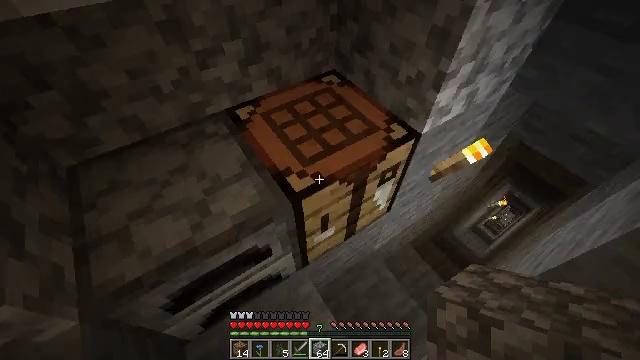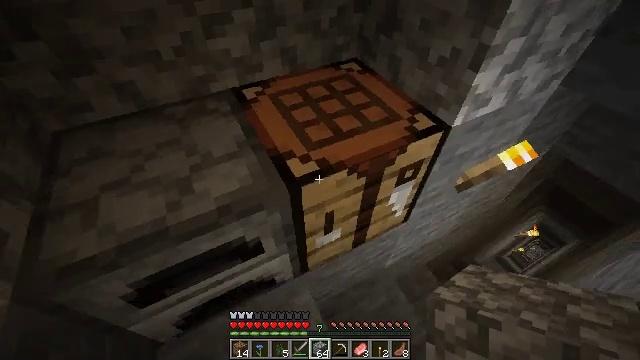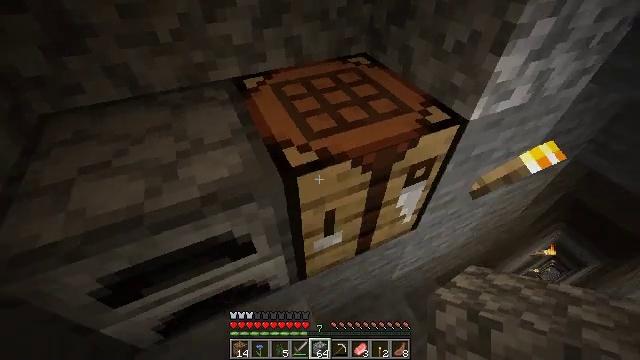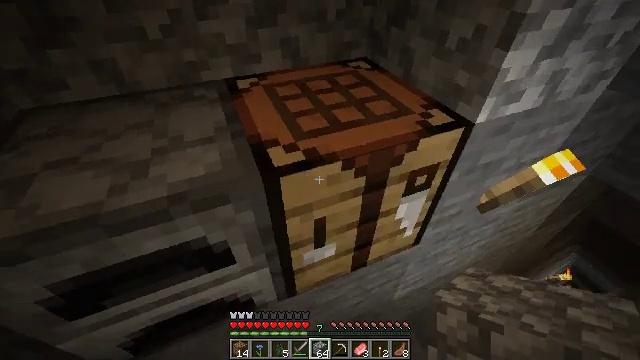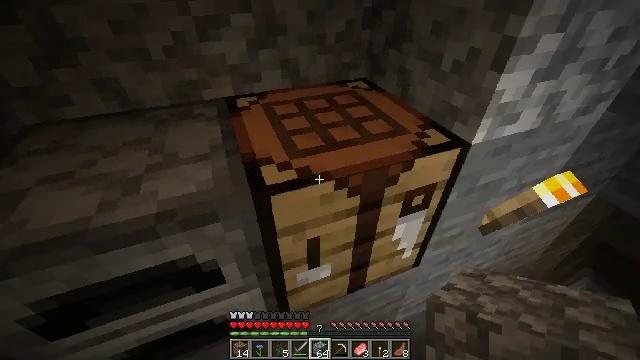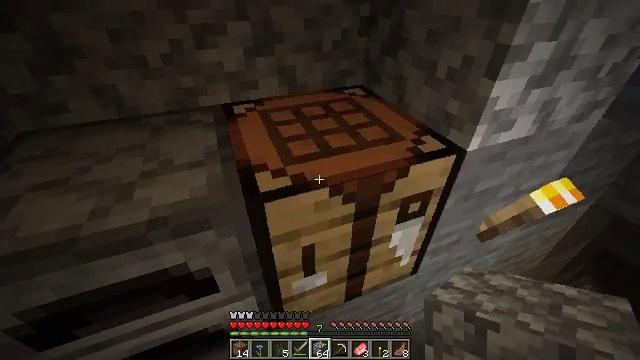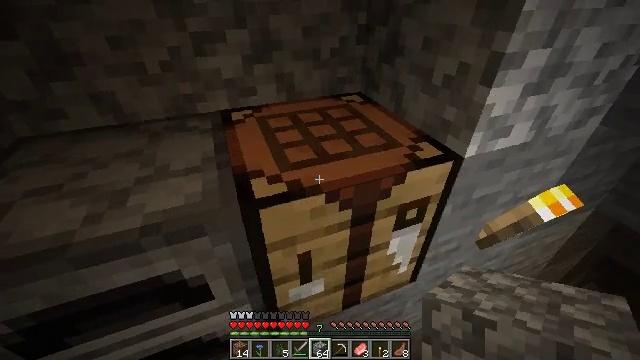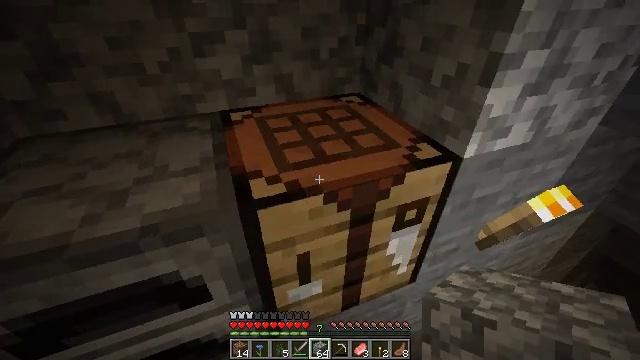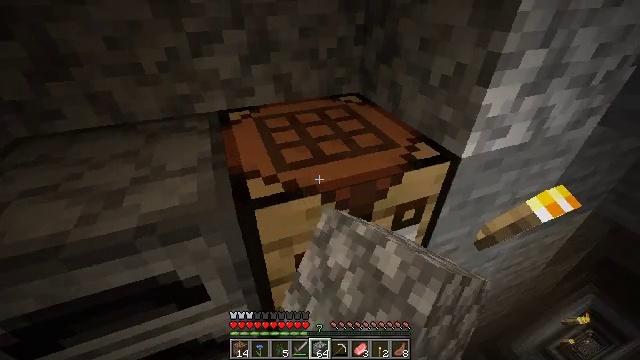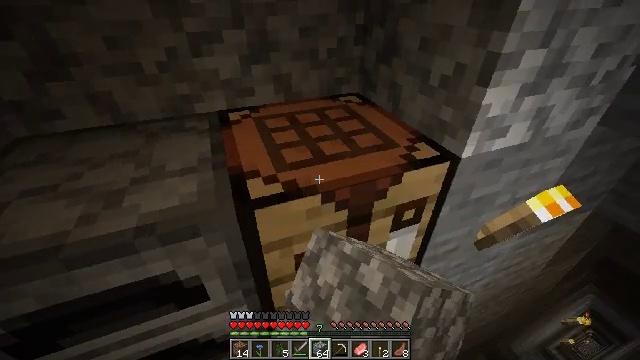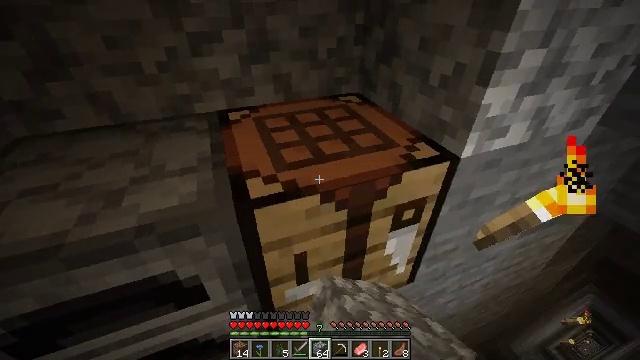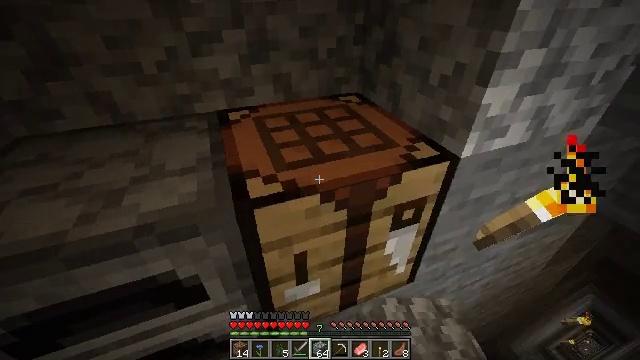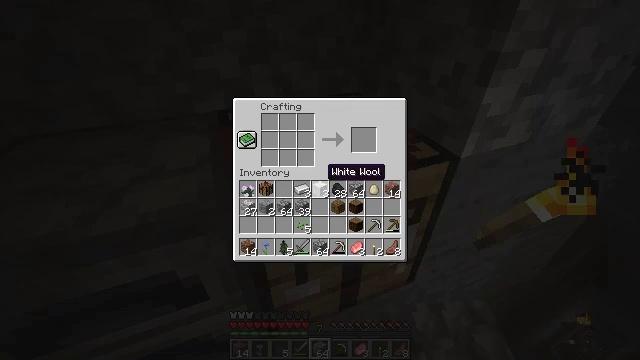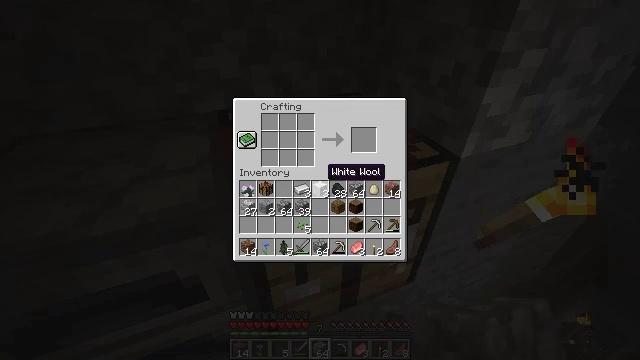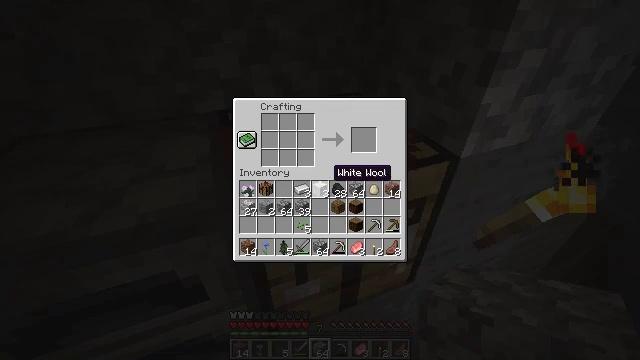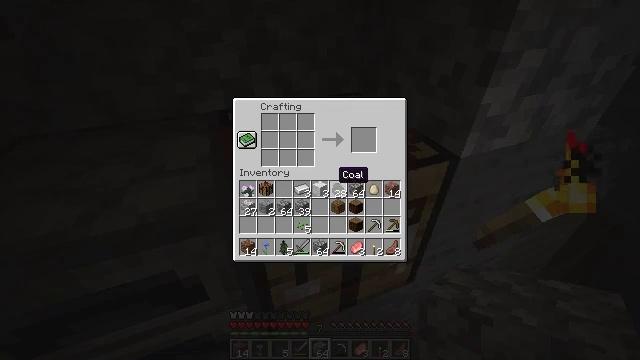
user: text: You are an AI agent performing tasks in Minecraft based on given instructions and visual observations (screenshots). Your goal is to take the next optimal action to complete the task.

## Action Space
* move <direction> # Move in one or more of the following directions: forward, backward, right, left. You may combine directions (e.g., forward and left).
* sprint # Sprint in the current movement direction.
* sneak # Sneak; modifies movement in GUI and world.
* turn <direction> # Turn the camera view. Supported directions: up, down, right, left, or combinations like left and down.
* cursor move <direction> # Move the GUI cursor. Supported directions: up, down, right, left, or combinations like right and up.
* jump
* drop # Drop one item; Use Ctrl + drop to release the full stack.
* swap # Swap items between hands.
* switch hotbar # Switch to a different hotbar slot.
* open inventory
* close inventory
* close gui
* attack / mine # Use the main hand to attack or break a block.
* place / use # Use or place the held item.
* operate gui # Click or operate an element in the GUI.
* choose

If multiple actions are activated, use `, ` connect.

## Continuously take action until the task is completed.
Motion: motion action
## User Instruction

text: Open the crafting table to create cobblestone stairs.
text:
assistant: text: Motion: turn left and up
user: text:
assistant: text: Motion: turn left and up
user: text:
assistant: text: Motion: turn left and up
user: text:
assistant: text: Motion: turn left and up
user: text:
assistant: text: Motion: turn up
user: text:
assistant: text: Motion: turn up
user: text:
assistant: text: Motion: use / place
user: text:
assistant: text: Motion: use / place
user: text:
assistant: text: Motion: use / place
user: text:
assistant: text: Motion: no_op
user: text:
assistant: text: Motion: no_op
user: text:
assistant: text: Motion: no_op
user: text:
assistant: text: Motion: no_op
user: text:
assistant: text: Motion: no_op
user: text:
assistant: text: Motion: no_op
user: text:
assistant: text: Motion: no_op
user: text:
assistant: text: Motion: no_op
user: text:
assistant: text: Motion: no_op
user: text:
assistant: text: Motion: no_op
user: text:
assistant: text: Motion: no_op
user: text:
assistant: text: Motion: no_op
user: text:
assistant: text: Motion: cursor move left
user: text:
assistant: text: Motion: cursor move left
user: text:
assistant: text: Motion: no_op
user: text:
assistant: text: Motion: cursor move left
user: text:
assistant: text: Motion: no_op
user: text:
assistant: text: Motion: no_op
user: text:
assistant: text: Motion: no_op
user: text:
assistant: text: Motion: no_op
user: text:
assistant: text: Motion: no_op